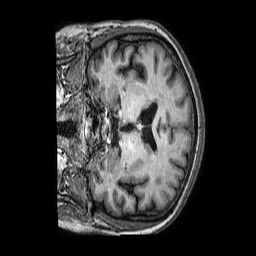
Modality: T1w
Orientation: coronal
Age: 58
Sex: female
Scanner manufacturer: philips
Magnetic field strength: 3 T
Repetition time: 0.006823 s
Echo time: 0.003111 s